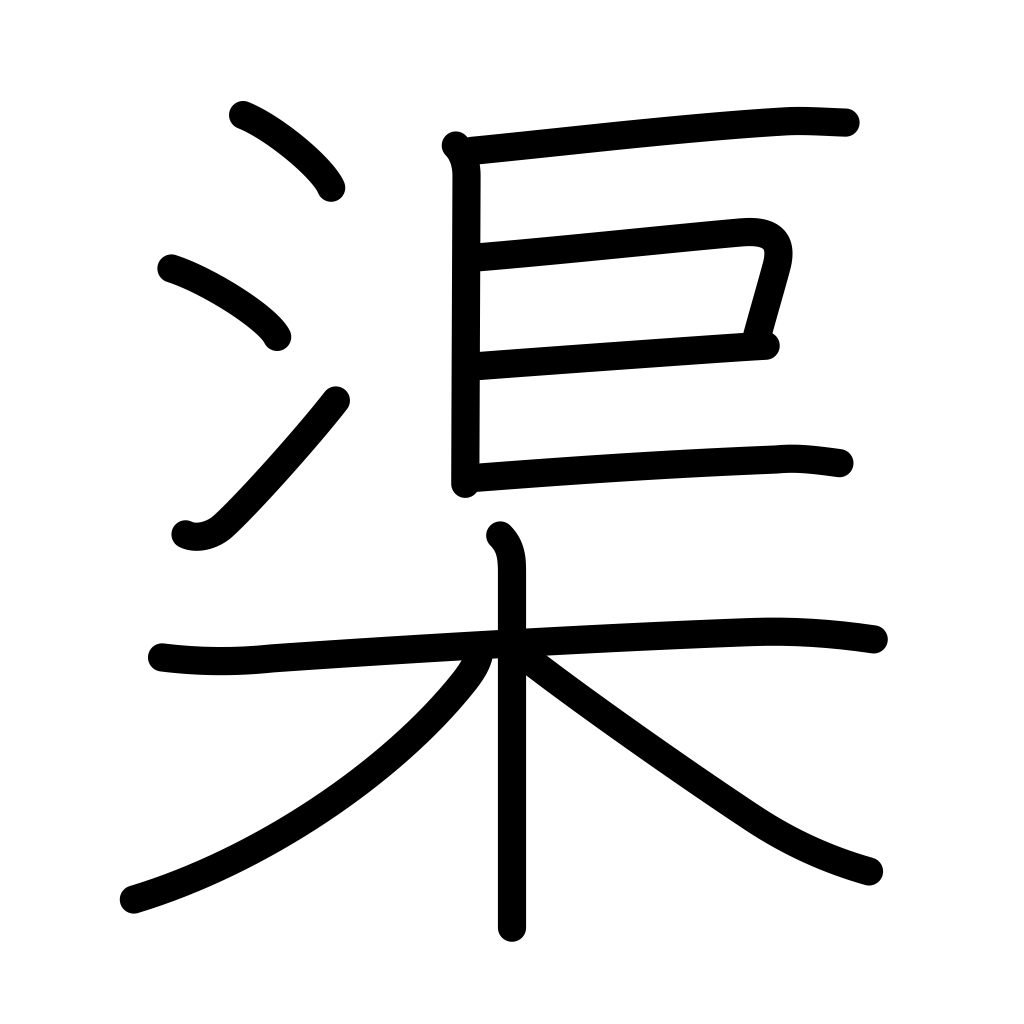
Meaning: ditch, canal, lock